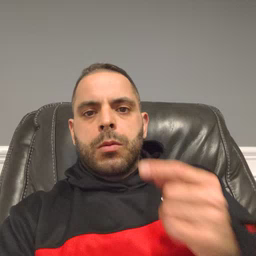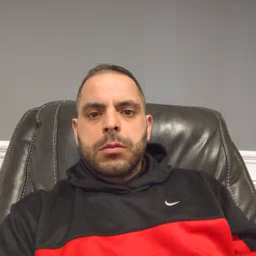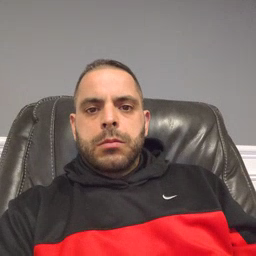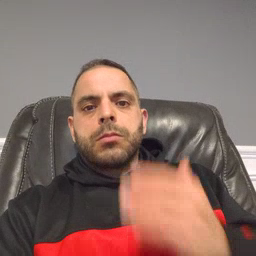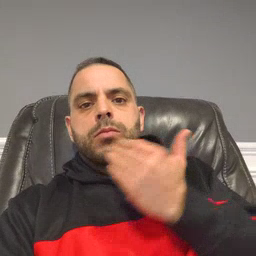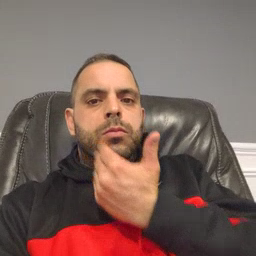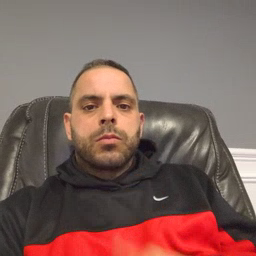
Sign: napkin